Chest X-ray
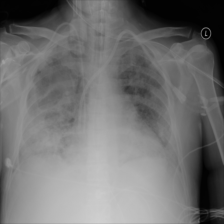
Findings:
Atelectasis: negative
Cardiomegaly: negative
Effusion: negative
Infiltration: negative
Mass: negative
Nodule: negative
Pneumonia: negative
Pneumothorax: negative
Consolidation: negative
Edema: negative
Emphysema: negative
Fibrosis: negative
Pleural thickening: negative
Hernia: negative